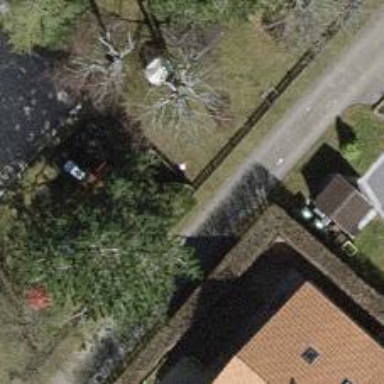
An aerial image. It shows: Wooden fence.